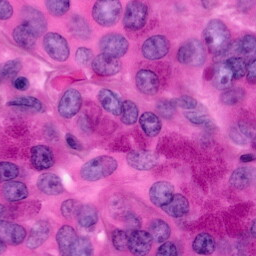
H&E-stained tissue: Pancreatic